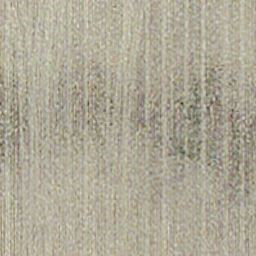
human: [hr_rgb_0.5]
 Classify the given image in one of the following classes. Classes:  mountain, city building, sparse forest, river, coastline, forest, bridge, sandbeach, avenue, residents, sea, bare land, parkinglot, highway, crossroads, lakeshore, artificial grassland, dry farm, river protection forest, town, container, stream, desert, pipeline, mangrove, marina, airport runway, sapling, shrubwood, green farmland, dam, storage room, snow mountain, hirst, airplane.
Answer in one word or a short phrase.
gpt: dry farm